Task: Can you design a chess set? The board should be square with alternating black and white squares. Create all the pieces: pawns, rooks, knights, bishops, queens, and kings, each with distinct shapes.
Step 5254:
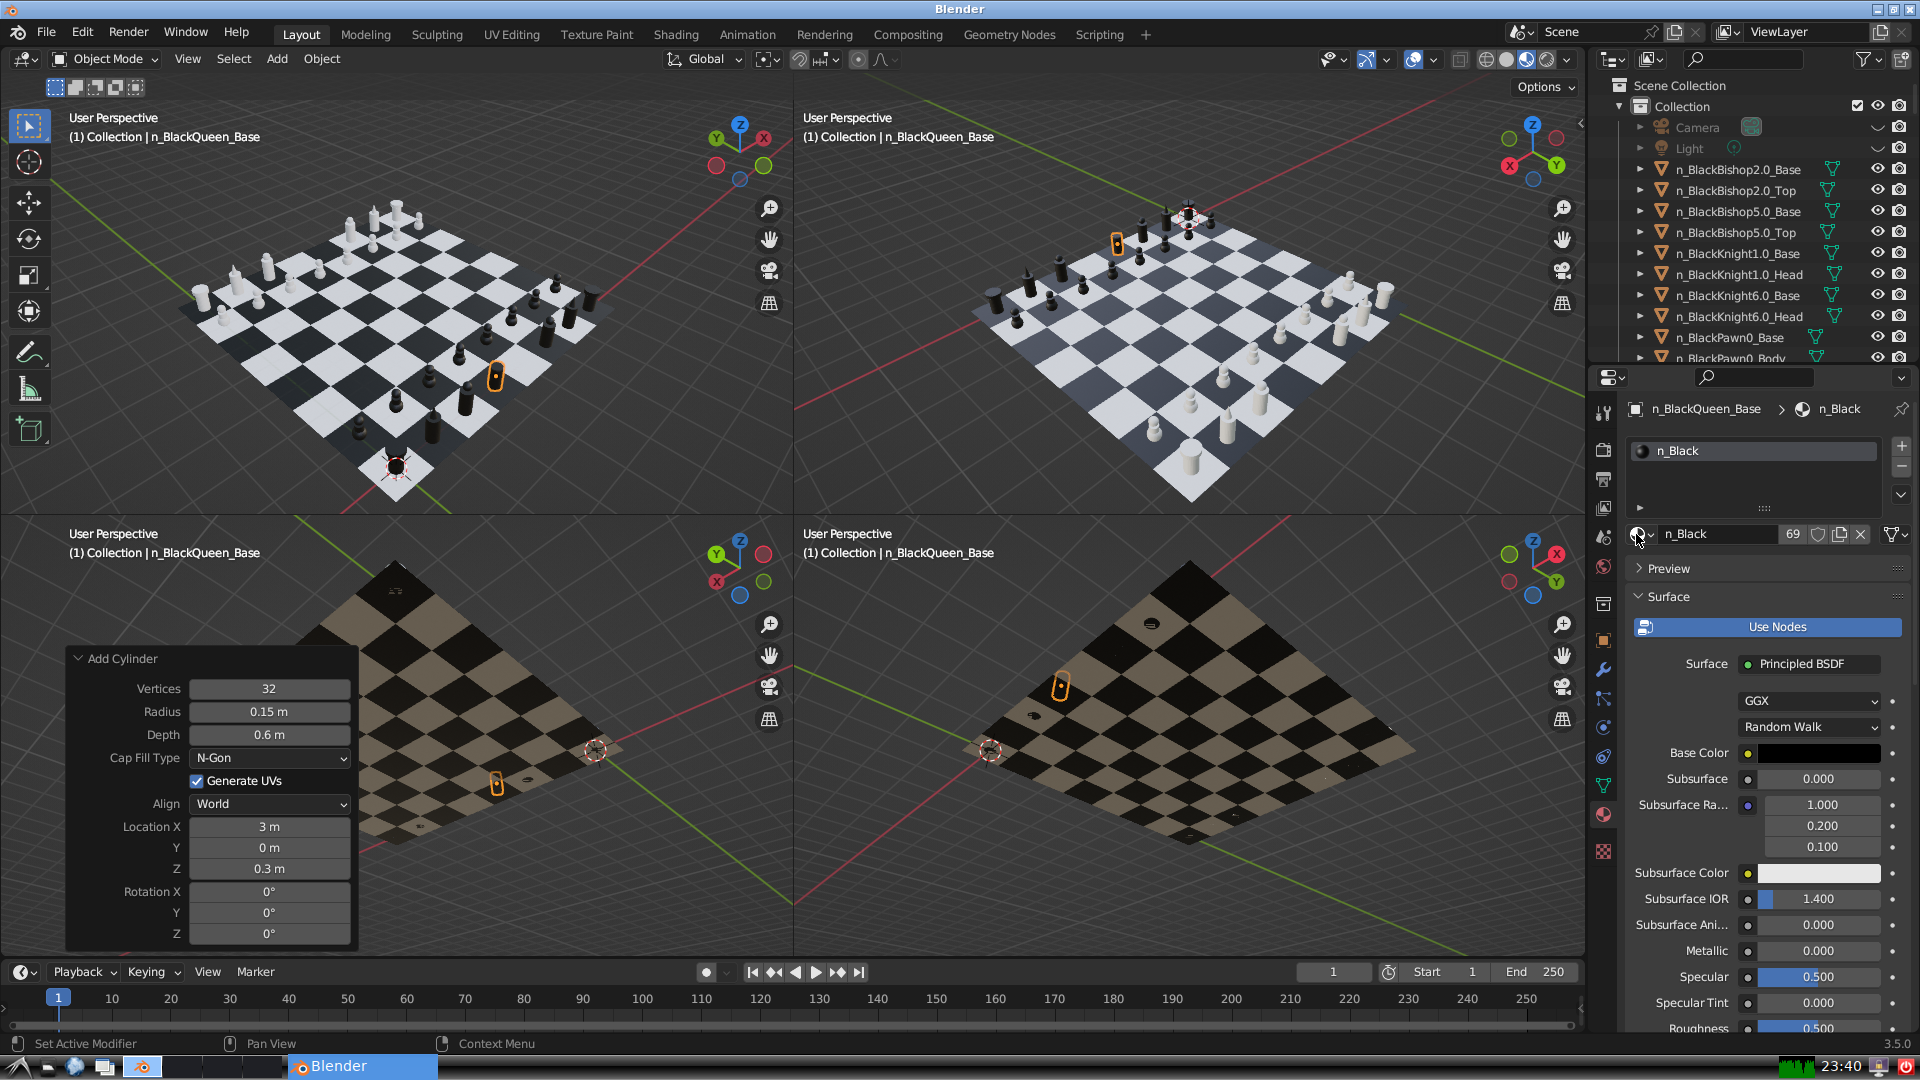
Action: {"mouse_move": [278, 58]}